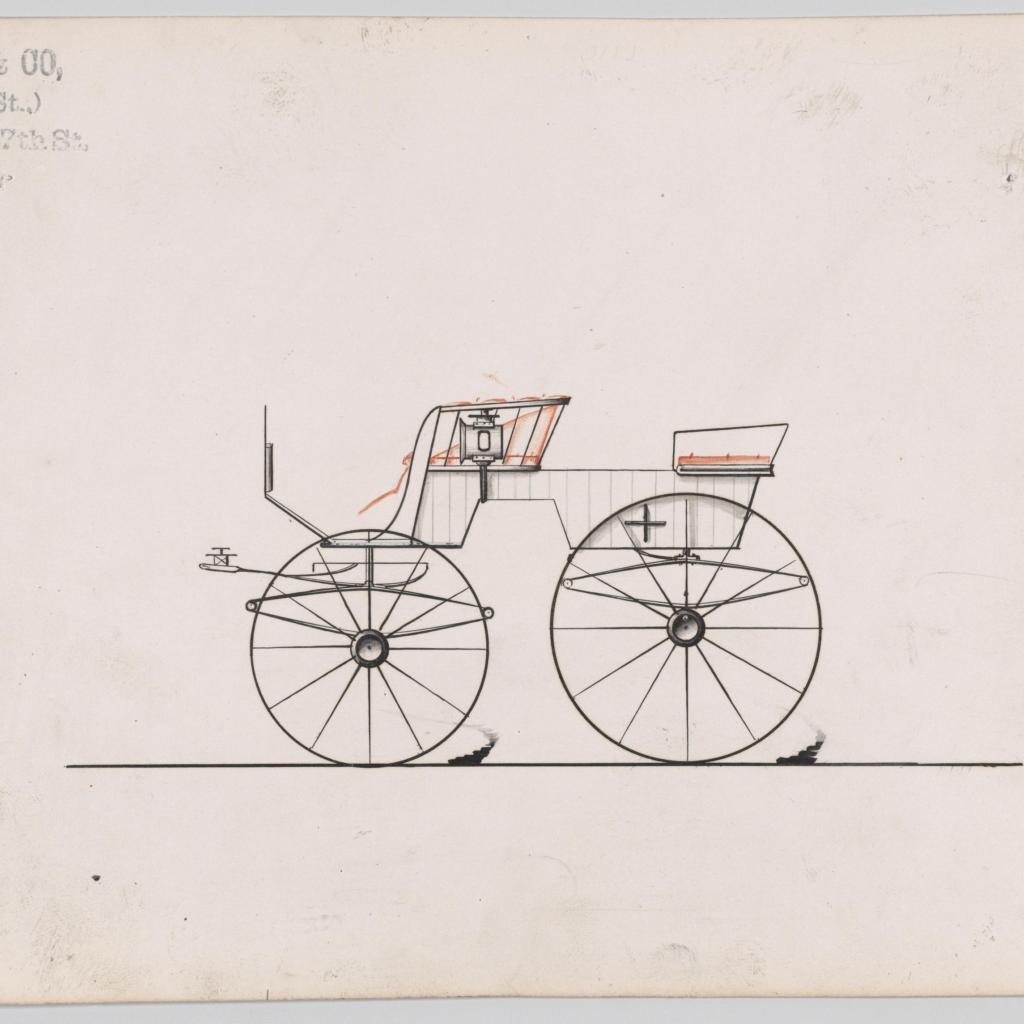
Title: Design for 4 seat Phaeton, no top, no. 3183
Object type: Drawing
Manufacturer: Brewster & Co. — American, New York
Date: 1876
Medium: Pen and black ink
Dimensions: Sheet: 6 3/16 x 9 in. (15.7 x 22.9 cm)
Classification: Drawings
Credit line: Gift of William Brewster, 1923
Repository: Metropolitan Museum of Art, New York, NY